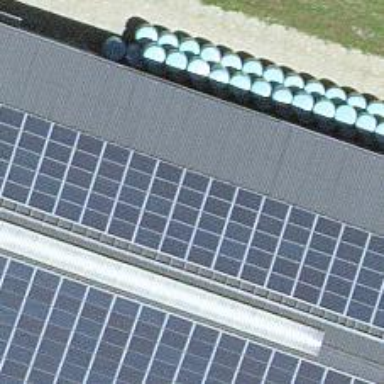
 consisting of solar photovoltaic panels."